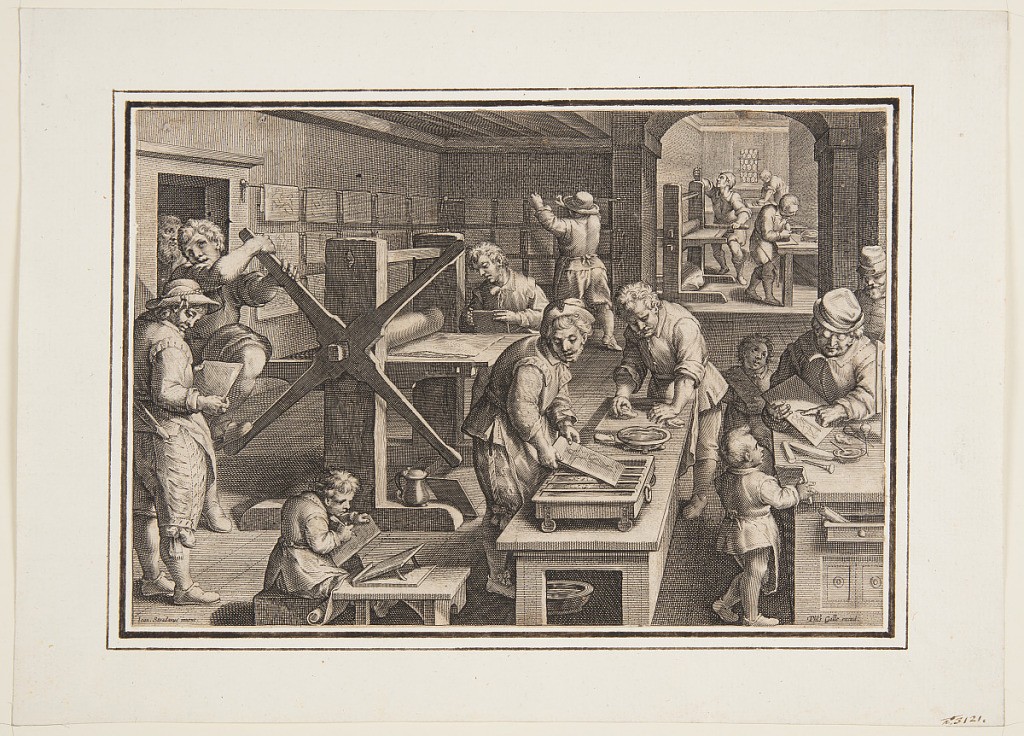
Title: Engraving on metal; Engravers on a ship
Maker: Jan van der Straet, called Stradanus, Flemish, 1523–1605
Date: ca. 1590
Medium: Engraving on paper
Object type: Print
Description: Horizontal rectangle. A ship in which many engravers and apprentices are busy cutting, preparing and printing the plates and drying the prints. Bottom: "Joan Stradanus invent." "Phts. Galle excud."